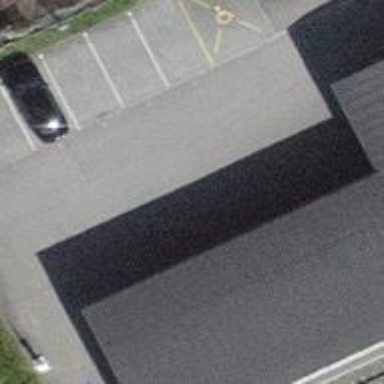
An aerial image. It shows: Parking area with surface.